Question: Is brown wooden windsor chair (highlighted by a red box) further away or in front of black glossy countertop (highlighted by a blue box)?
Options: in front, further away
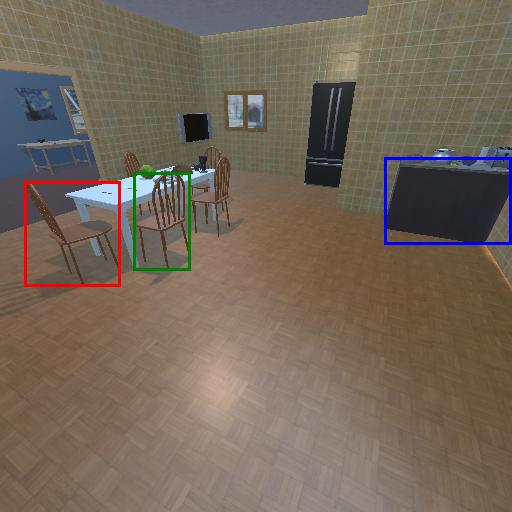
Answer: in front